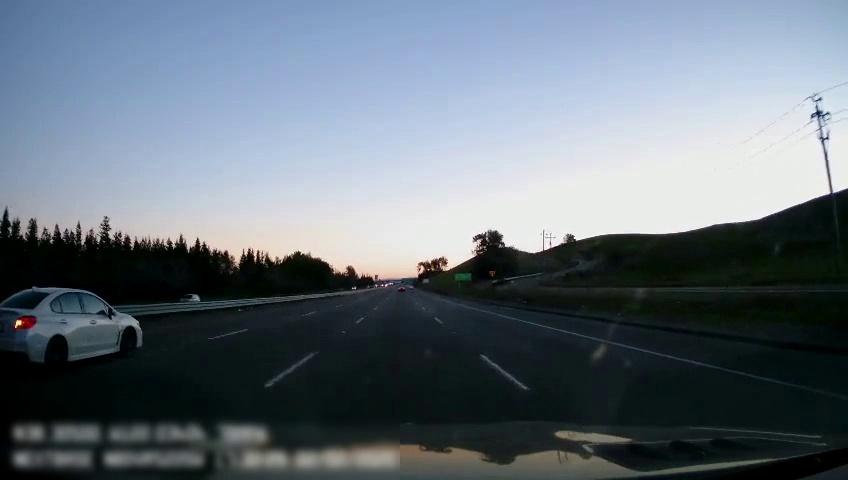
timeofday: Day
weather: Sunny
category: Drivable Space
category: Vehicles | Car
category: Vehicles | SUV
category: Lanes | Current Lane
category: Lanes | Current Lane
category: Lanes | Alternate Lane
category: Lanes | Alternate Lane
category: Traffic | Signs